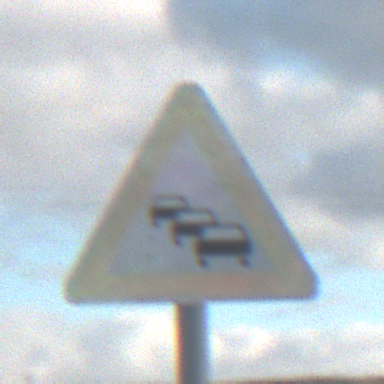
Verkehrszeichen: Stau
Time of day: SunriseSunset
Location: Outdoor (RoadRail)
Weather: PartlyCloudy
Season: NotSpecified
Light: Natural